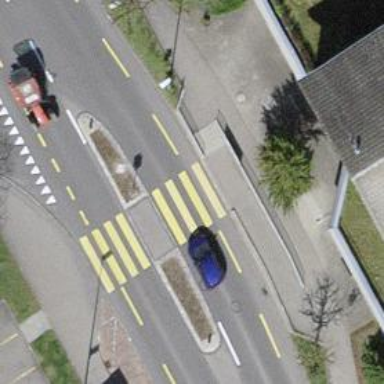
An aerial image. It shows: Uncontrolled zebra crossing with pedestrian island.